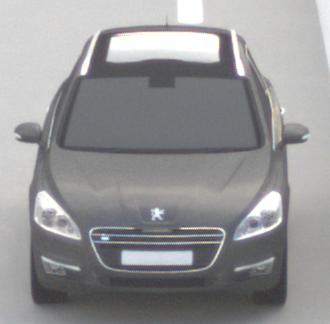
Make: Peugeot
Model: 508 SW 120 VTi
Detailed model: 508 (I) SW
Model produced from: 2011/03
Model produced until: 2014/05
Doors: 5
Color: gray
Road condition: dry road
Daytime: morning or afternoon
Contrast: low contrast